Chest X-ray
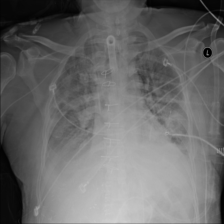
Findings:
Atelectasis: negative
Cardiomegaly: negative
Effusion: positive
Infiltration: negative
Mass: negative
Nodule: negative
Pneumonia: negative
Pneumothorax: negative
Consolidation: negative
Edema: negative
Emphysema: negative
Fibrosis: negative
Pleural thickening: negative
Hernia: negative